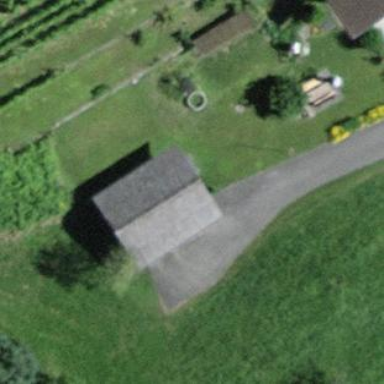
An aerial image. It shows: Garage.